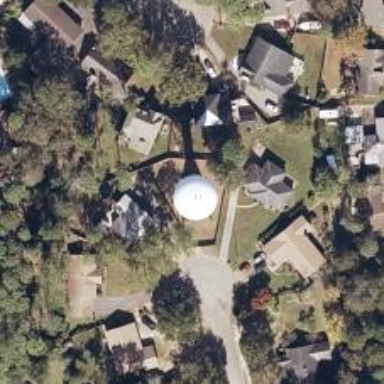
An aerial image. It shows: Water tower that is man-made.